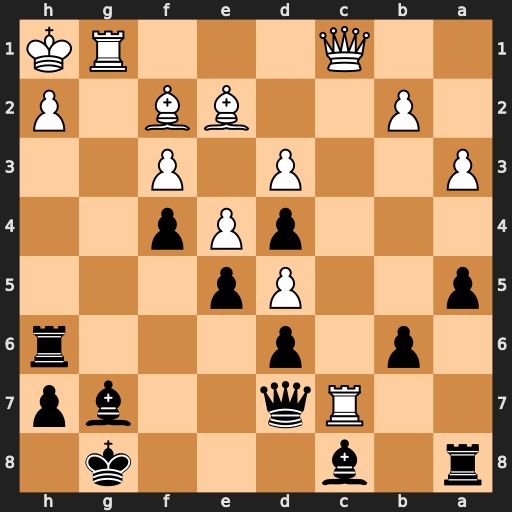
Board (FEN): r1b3k1/2Rq2bp/1p1p3r/p2Pp3/3pPp2/P2P1P2/1P2BB1P/2Q3RK
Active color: b
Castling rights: -
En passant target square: -
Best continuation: Rxh2+ Kxh2 Qh3#